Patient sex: M
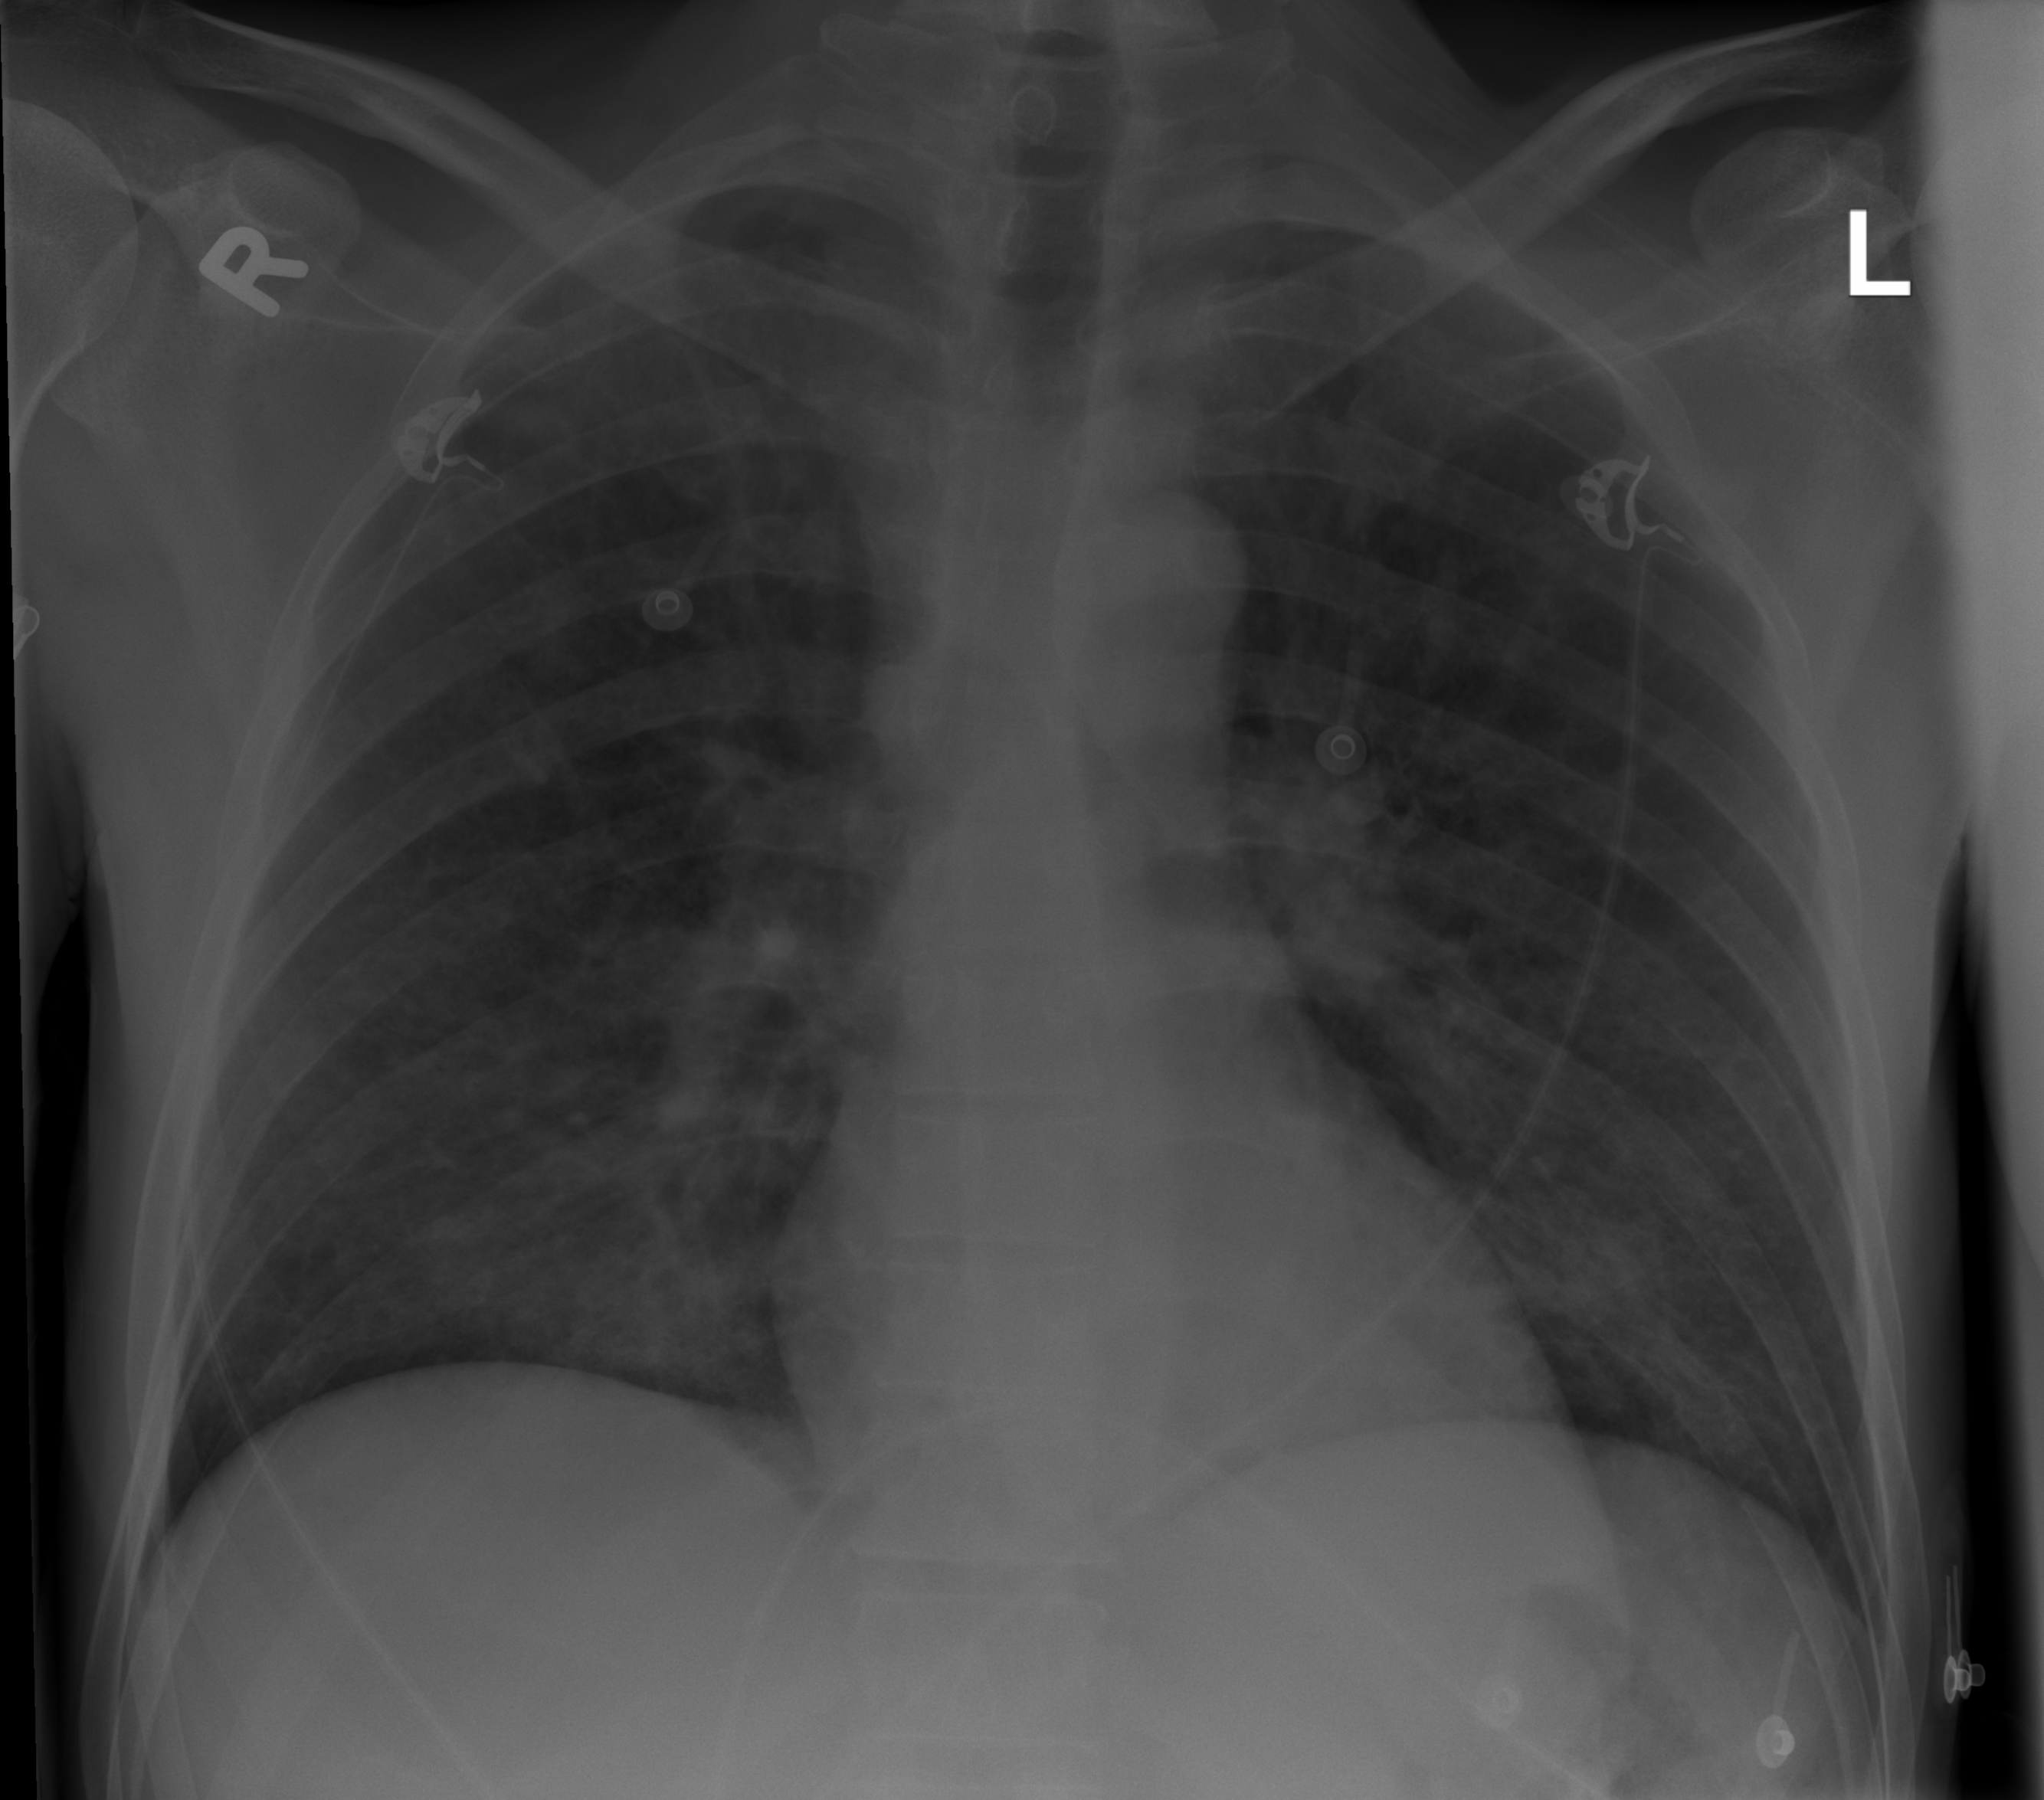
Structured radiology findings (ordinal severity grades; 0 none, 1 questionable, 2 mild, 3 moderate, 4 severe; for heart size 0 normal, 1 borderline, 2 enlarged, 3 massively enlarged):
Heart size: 0
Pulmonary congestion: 2
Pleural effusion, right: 0
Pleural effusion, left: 0
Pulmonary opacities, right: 2
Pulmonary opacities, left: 2
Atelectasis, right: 0
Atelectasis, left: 0